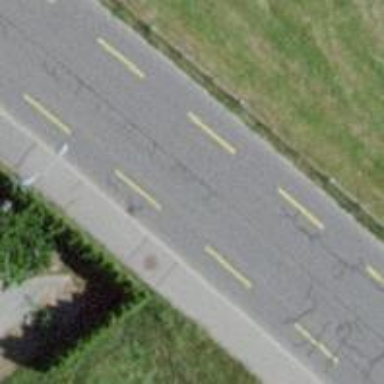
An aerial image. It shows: Primary road with asphalt surface and designated cycle lane.